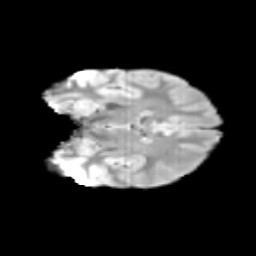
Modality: T2w
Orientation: coronal
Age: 11
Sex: female
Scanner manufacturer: siemens
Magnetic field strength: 3 T
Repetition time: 3.8 s
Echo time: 0.07 s